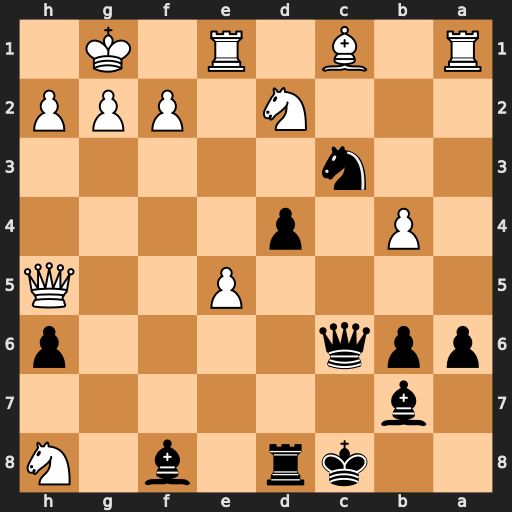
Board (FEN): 2kr1b1N/1b6/ppq4p/4P2Q/1P1p4/2n5/3N1PPP/R1B1R1K1
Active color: b
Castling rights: -
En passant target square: -
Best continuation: Qxg2#